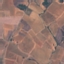
Label: PermanentCrop